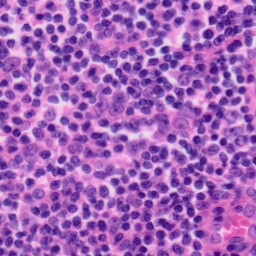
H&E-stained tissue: Tonsil